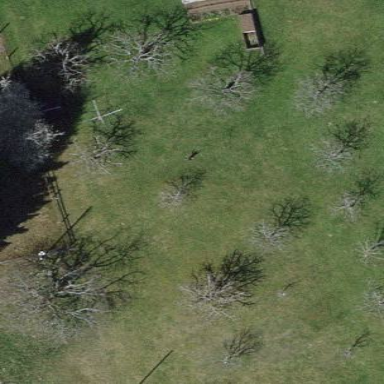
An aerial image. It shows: Orchard.